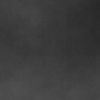
Label: dusty